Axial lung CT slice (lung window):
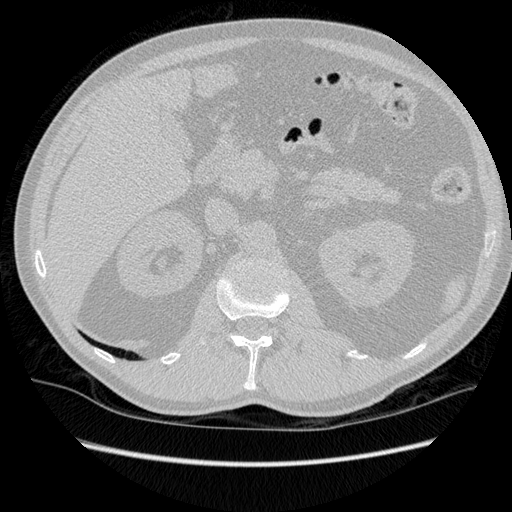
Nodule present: no